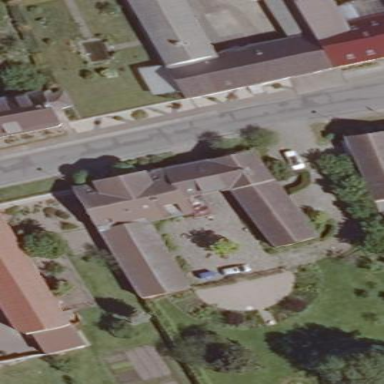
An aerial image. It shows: Simple house.